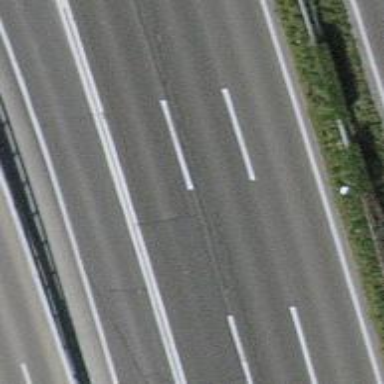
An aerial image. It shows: Asphalt motorway.